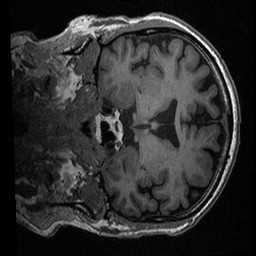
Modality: T1w
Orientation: coronal
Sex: male
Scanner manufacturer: ge
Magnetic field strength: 3 T
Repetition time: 0.0064 s
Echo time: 0.00281 s